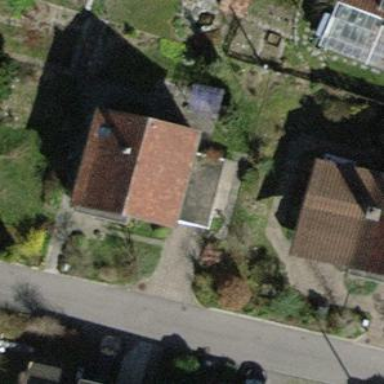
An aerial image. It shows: Building with tile roof.